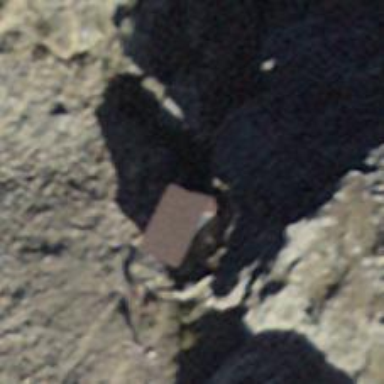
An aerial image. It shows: Basic hut serving as shelter.